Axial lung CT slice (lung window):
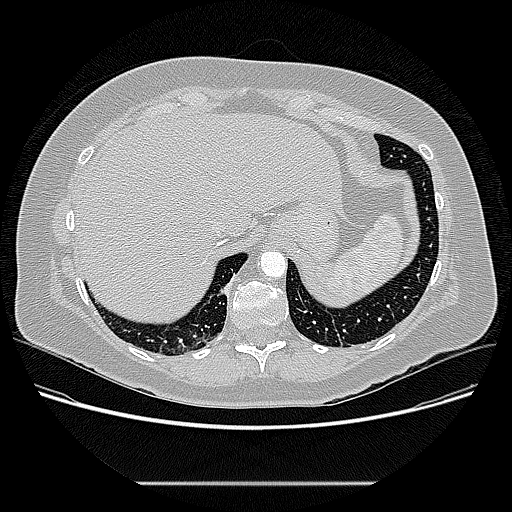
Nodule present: no